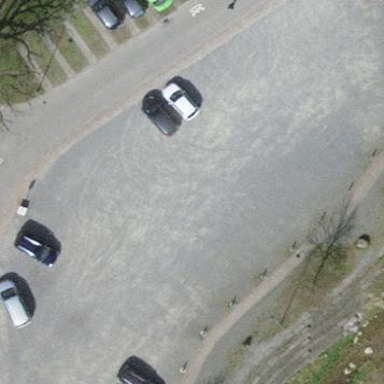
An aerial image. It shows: Parking area with gravel surface.